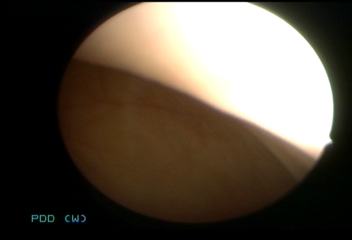
Modality: WLC
Class: Normal mucosa
Bladder cancer association: No